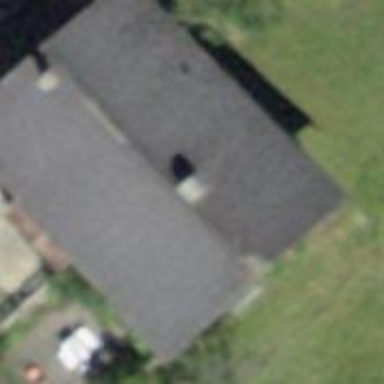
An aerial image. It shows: Building with tiled roof.